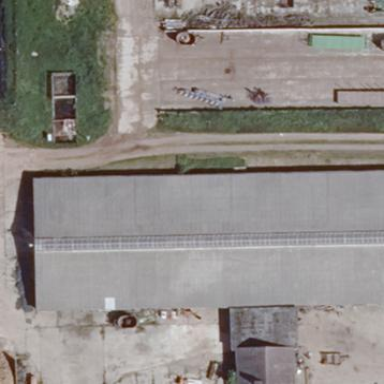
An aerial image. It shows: Rural barn.